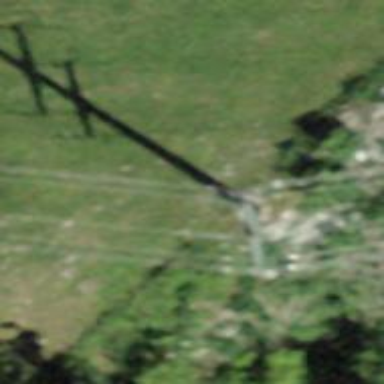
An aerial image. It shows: Power line is depicted.